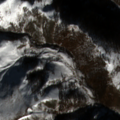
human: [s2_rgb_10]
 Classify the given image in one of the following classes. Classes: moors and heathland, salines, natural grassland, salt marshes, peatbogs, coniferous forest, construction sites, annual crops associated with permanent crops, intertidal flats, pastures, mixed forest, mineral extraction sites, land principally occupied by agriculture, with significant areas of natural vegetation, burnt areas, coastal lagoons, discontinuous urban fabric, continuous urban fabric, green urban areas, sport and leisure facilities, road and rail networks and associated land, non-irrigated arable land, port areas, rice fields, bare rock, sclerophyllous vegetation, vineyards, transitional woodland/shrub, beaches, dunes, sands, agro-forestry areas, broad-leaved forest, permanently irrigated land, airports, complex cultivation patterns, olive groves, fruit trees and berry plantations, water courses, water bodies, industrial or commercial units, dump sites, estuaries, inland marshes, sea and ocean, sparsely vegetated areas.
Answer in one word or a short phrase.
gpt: broad-leaved forest, natural grassland, transitional woodland/shrub